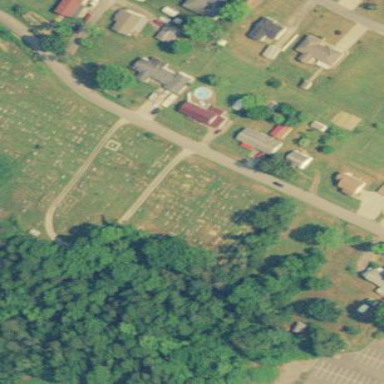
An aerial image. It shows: Cemetery.